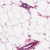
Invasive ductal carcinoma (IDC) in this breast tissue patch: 1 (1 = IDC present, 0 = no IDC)